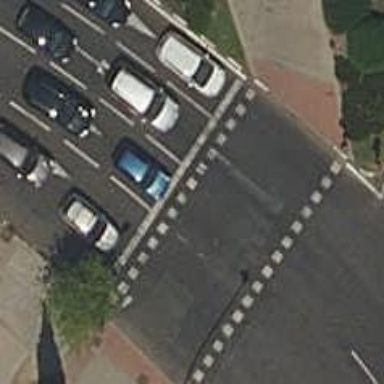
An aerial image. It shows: Road with traffic signals.